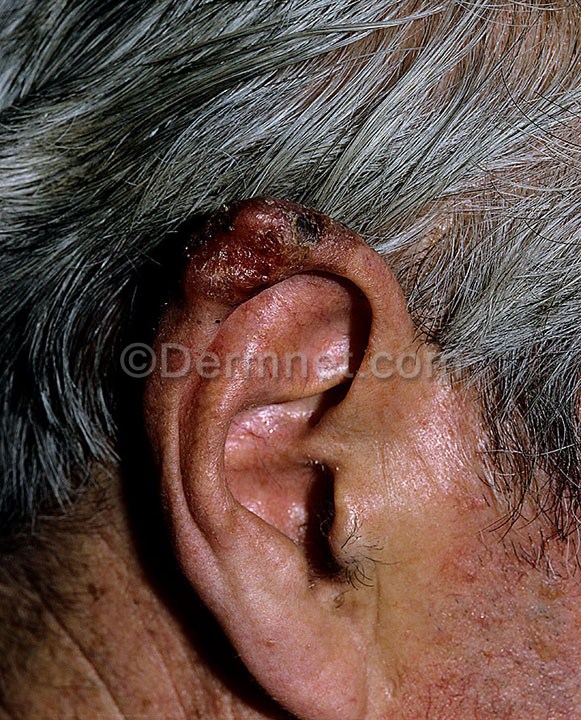
Disease: Actinic Keratosis Basal Cell Carcinoma and other Malignant Lesions